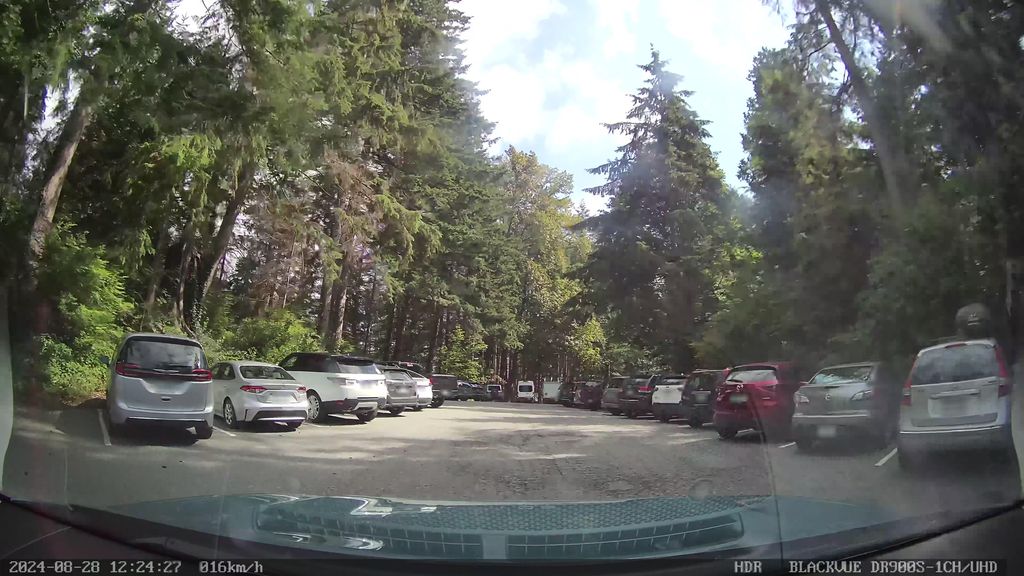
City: vancouver